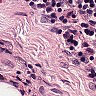
Metastatic tissue present: no